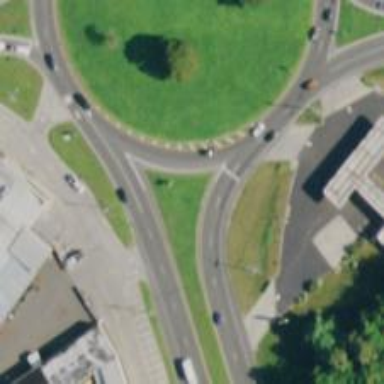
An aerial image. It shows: Roundabout on trunk highway.